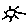
Label: sun